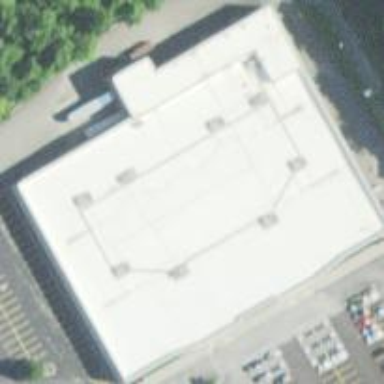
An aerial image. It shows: Department store building.